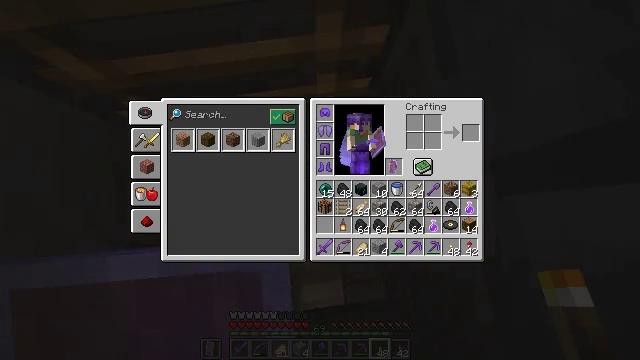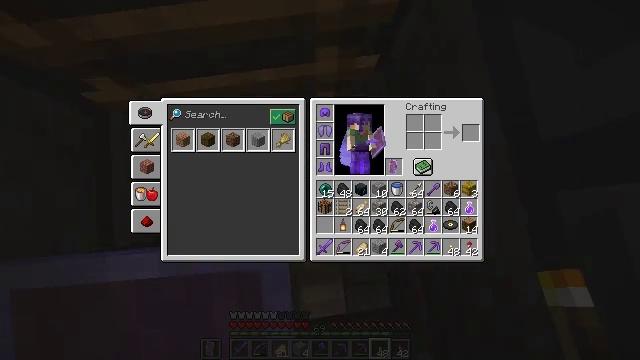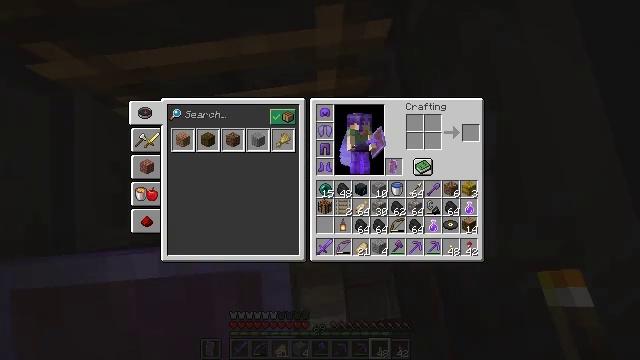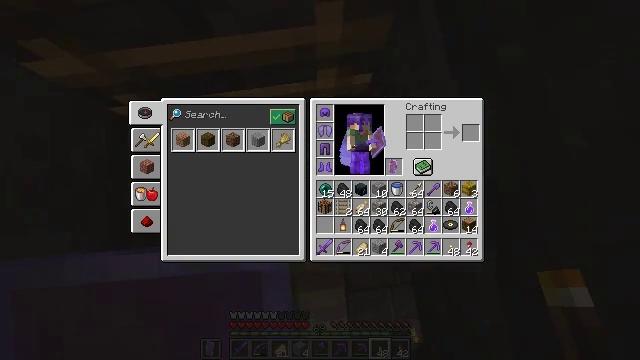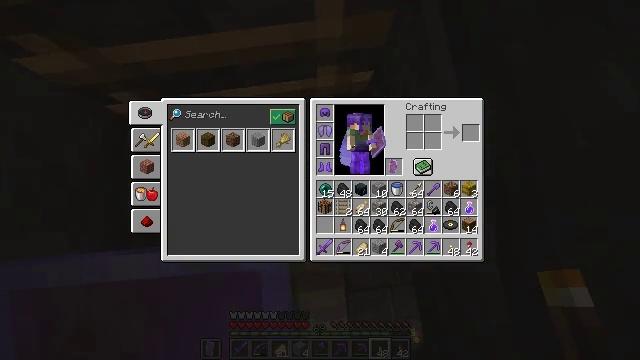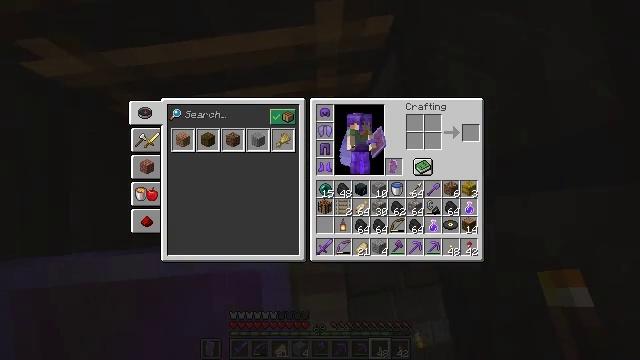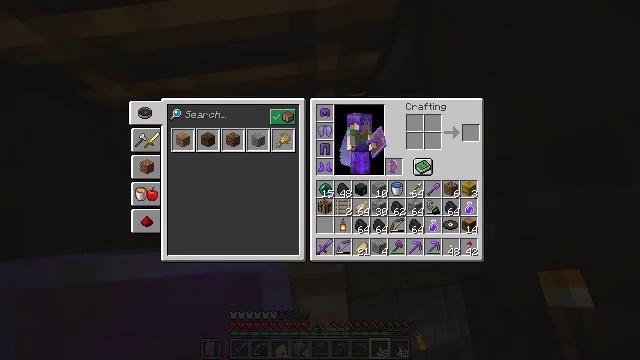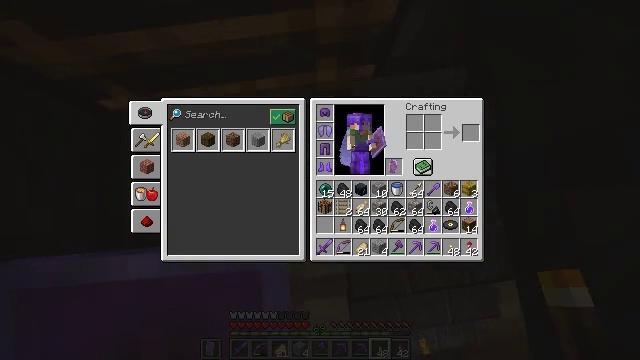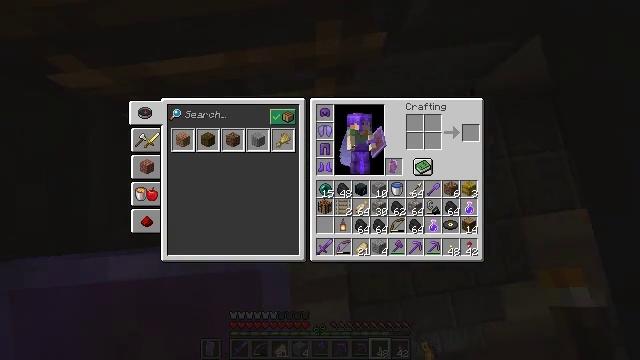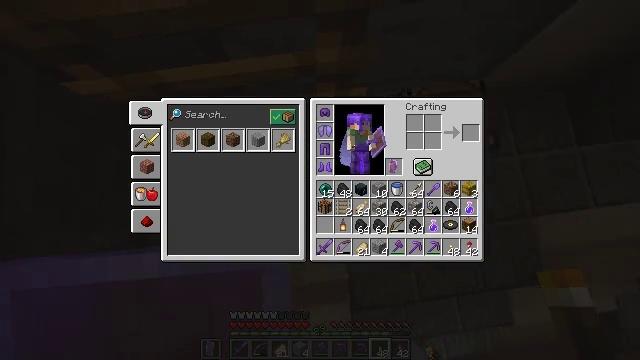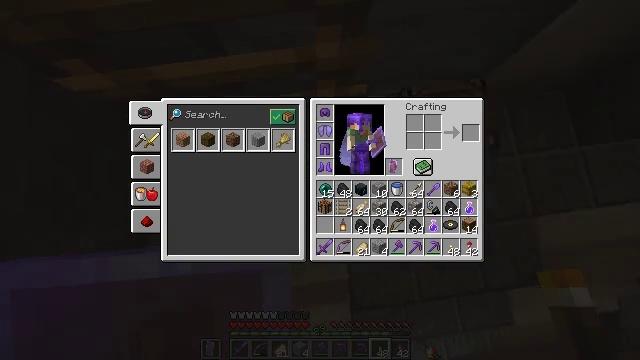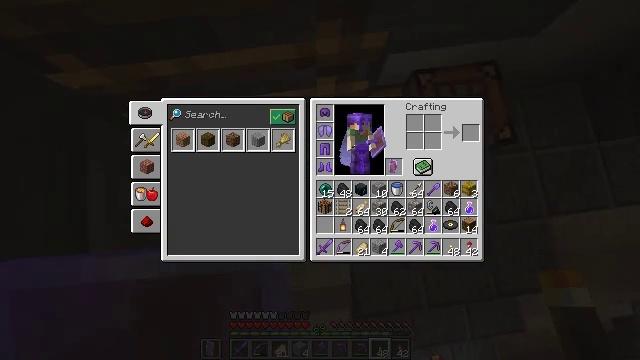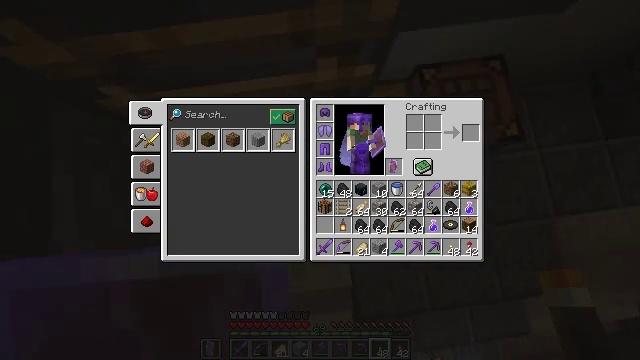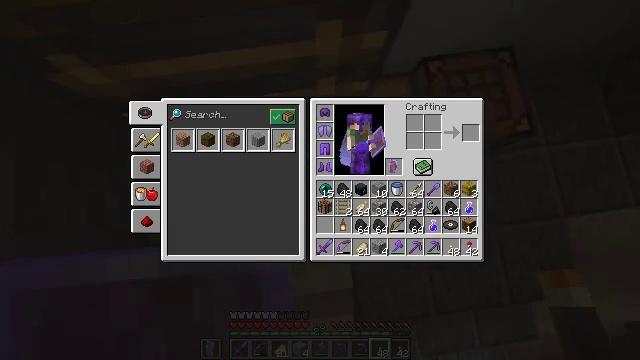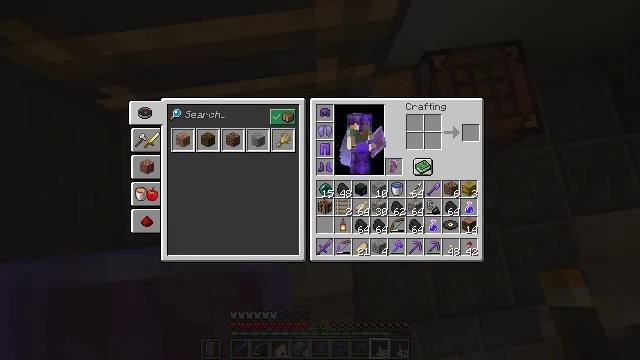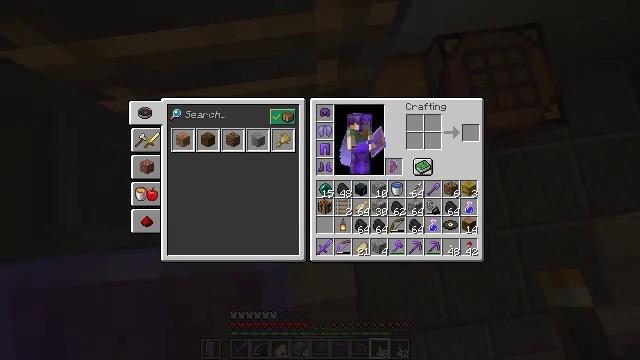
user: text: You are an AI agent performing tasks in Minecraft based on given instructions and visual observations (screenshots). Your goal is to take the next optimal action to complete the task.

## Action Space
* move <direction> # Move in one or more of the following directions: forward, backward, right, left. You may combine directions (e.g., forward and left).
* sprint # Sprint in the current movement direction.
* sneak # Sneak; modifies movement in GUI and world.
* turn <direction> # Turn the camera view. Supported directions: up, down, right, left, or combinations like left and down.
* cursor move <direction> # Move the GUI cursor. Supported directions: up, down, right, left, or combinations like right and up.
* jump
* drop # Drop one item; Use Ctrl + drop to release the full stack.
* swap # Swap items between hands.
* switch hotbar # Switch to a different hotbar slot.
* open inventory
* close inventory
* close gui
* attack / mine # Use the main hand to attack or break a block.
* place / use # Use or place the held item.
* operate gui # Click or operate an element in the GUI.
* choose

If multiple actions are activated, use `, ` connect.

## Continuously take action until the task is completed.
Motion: motion action
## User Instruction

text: Polish the andesite into polished andesite at the crafting table.
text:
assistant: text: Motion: no_op
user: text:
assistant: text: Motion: no_op
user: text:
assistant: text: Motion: no_op
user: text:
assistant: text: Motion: no_op
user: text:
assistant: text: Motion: no_op
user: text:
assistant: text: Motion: no_op
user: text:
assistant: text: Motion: no_op
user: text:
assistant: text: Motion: no_op
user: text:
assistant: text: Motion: no_op
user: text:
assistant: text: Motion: no_op
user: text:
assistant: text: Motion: no_op
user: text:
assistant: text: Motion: no_op
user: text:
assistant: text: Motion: no_op
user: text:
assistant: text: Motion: no_op
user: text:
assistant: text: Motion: no_op
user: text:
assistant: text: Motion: no_op
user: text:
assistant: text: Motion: no_op
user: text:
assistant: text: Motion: no_op
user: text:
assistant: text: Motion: no_op
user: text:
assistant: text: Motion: no_op
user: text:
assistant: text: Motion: no_op
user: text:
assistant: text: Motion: no_op
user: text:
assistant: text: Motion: no_op
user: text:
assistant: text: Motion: no_op
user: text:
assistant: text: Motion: no_op
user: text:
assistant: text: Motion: no_op
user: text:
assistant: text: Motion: no_op
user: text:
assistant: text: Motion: no_op
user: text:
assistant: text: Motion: no_op
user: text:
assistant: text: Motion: no_op